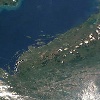
Label: land